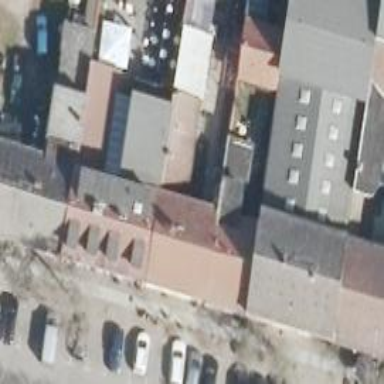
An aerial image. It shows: Restaurant located within hotel.